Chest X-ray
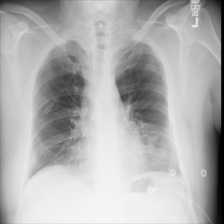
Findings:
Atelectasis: positive
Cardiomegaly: negative
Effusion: negative
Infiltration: negative
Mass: negative
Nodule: negative
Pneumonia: negative
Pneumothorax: negative
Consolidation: negative
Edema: negative
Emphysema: negative
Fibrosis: negative
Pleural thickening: negative
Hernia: negative